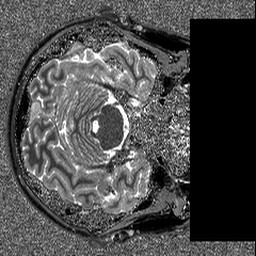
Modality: T1map
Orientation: axial
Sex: male